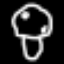
Label: mushroom